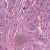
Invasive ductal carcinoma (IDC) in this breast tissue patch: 1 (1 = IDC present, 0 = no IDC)